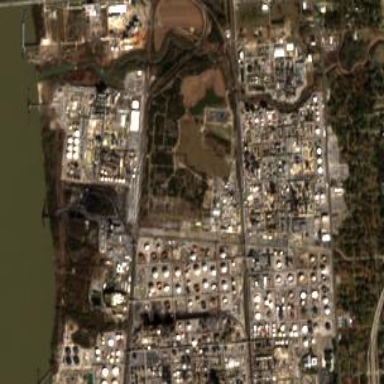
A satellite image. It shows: Industrial area with chemical works.